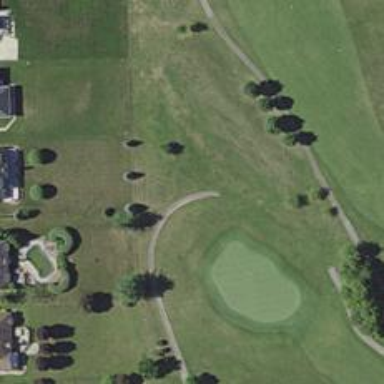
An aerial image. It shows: Pathway for golf carts.